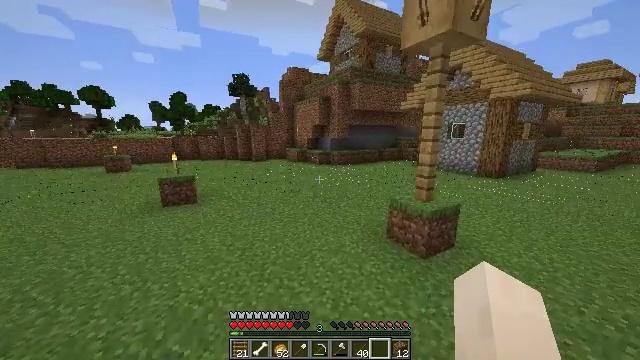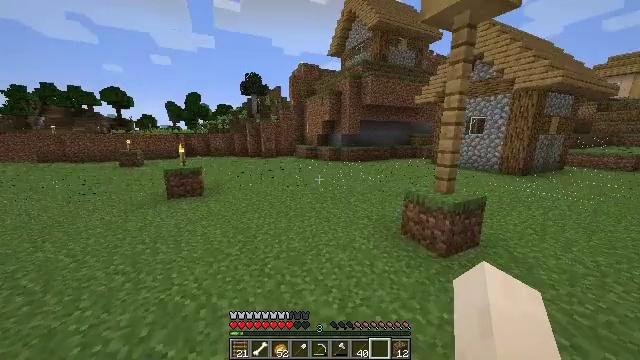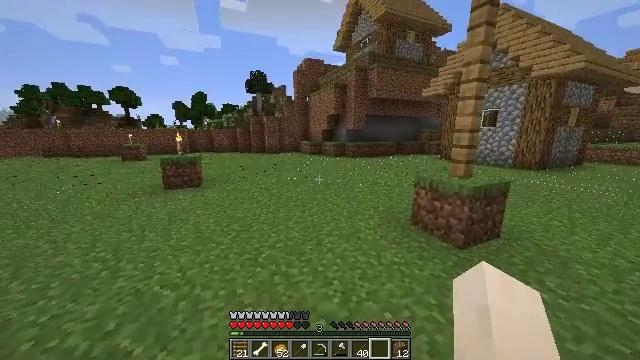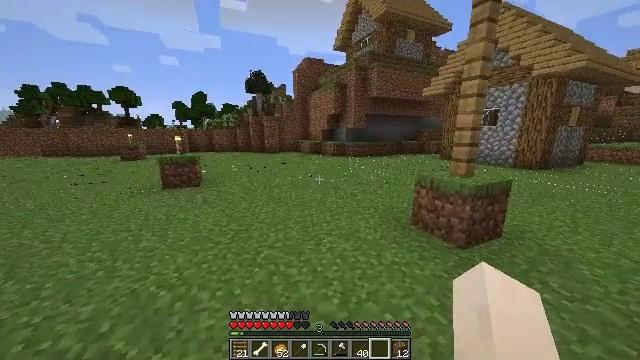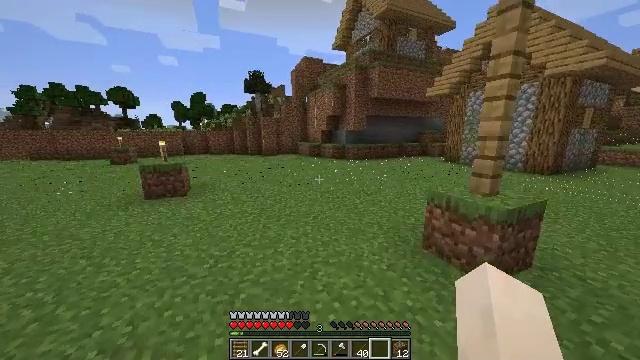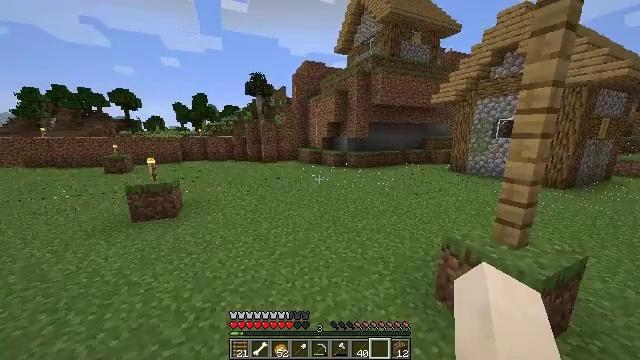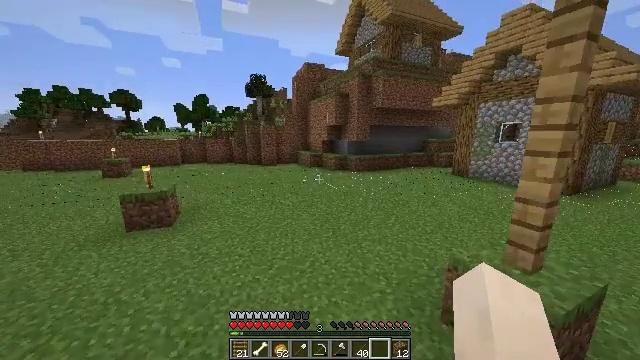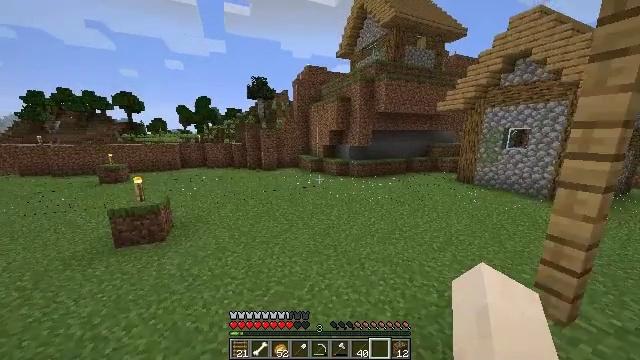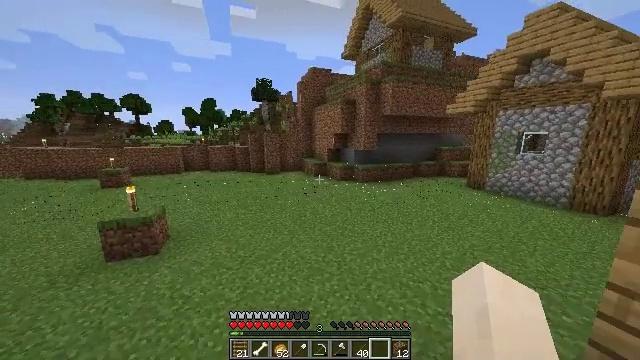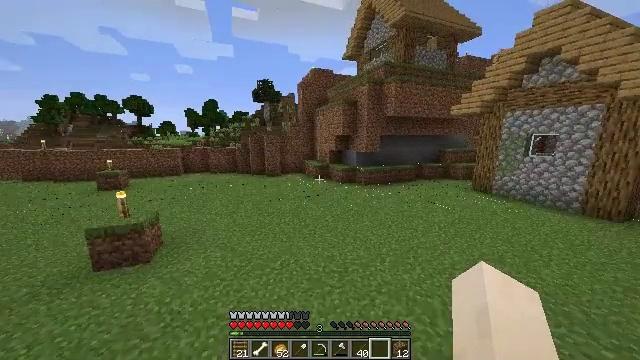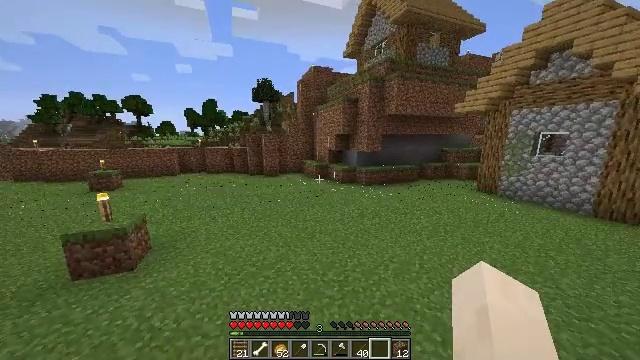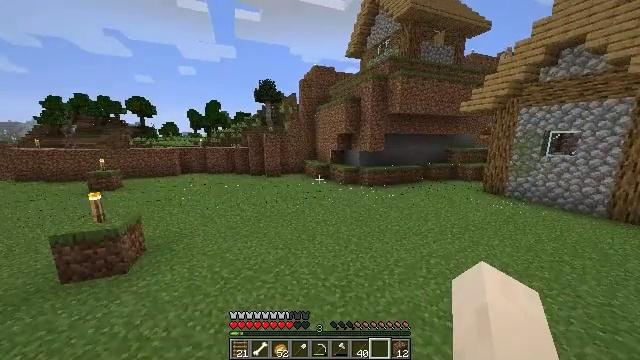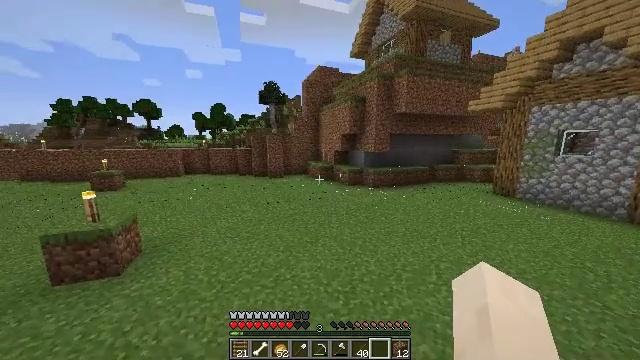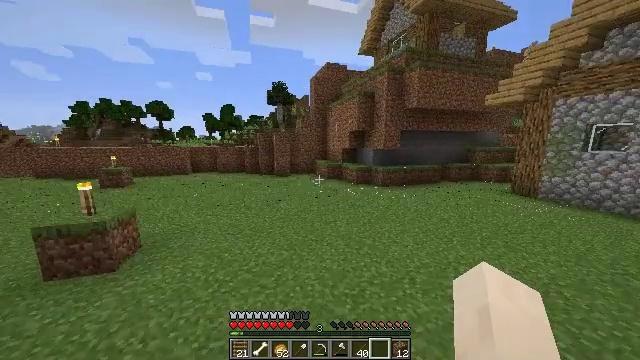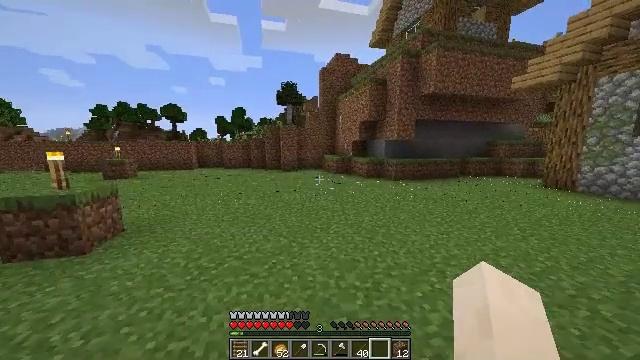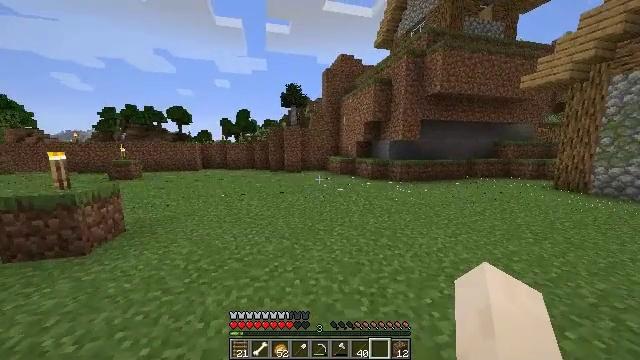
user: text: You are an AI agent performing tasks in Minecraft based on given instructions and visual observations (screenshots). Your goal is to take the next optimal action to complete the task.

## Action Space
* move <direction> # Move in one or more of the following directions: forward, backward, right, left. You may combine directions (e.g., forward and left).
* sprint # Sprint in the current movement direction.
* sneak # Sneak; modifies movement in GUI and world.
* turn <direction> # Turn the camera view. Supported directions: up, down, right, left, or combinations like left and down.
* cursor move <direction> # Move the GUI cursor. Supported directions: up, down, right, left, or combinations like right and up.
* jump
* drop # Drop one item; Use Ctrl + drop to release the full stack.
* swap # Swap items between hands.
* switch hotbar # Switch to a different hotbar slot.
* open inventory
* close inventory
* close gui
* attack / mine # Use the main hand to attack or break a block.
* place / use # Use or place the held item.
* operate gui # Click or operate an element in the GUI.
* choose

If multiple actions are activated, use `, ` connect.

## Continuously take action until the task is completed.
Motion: motion action
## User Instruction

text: Turn regular andesite into polished andesite through crafting.
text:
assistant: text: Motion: move forward, turn left, jump
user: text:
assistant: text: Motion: move forward, turn left, jump
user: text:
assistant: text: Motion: move forward, jump
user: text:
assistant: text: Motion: move forward, sprint, jump
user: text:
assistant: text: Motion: move forward, sprint, jump
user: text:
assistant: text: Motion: move forward, sprint, jump
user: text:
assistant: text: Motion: move forward, sprint, jump
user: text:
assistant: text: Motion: move forward, turn left, jump
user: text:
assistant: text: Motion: move forward, jump
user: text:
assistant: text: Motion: move forward, jump
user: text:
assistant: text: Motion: move forward, jump
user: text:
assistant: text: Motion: move forward, turn left, jump
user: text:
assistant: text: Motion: move forward, sprint, turn left, jump
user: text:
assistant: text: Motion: move forward, sprint, turn left, jump
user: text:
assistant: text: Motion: move forward, sprint, turn left, jump
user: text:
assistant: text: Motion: move forward, sprint, jump
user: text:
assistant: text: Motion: move forward, jump
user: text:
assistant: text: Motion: move forward, jump
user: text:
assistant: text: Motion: move forward, jump
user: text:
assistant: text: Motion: move forward, turn left, jump
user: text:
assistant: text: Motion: move forward, turn left, jump
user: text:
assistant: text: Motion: move forward, turn left, jump
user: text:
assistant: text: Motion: move forward, sprint, turn left, jump
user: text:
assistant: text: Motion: move forward, sprint, turn left, jump
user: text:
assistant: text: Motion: move forward, sprint, jump
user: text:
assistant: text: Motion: move forward, sprint, jump
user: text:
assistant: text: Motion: move forward, jump
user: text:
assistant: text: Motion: move forward, jump
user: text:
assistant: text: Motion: move forward, jump
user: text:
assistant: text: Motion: move forward, turn right, jump